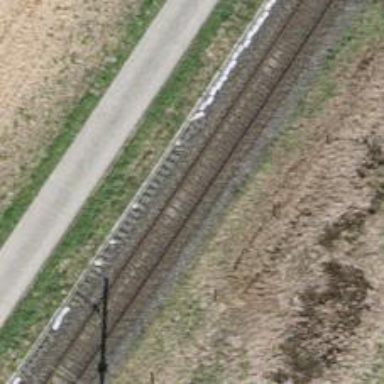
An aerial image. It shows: Single-track railway with electrified contact lines.